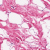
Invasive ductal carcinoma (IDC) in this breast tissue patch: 0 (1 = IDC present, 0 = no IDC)